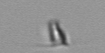
Label: Calciopappus